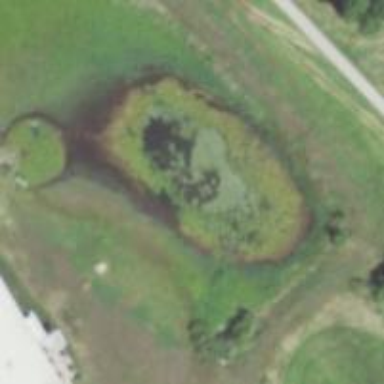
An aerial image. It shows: Pond with natural water.